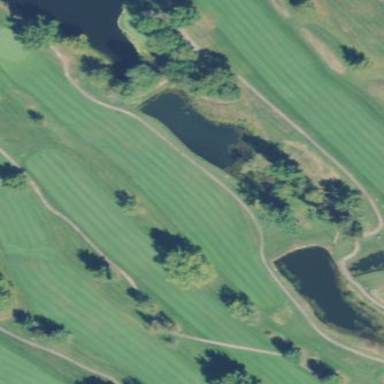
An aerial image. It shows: Golf fairway surrounded by grass.